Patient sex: M
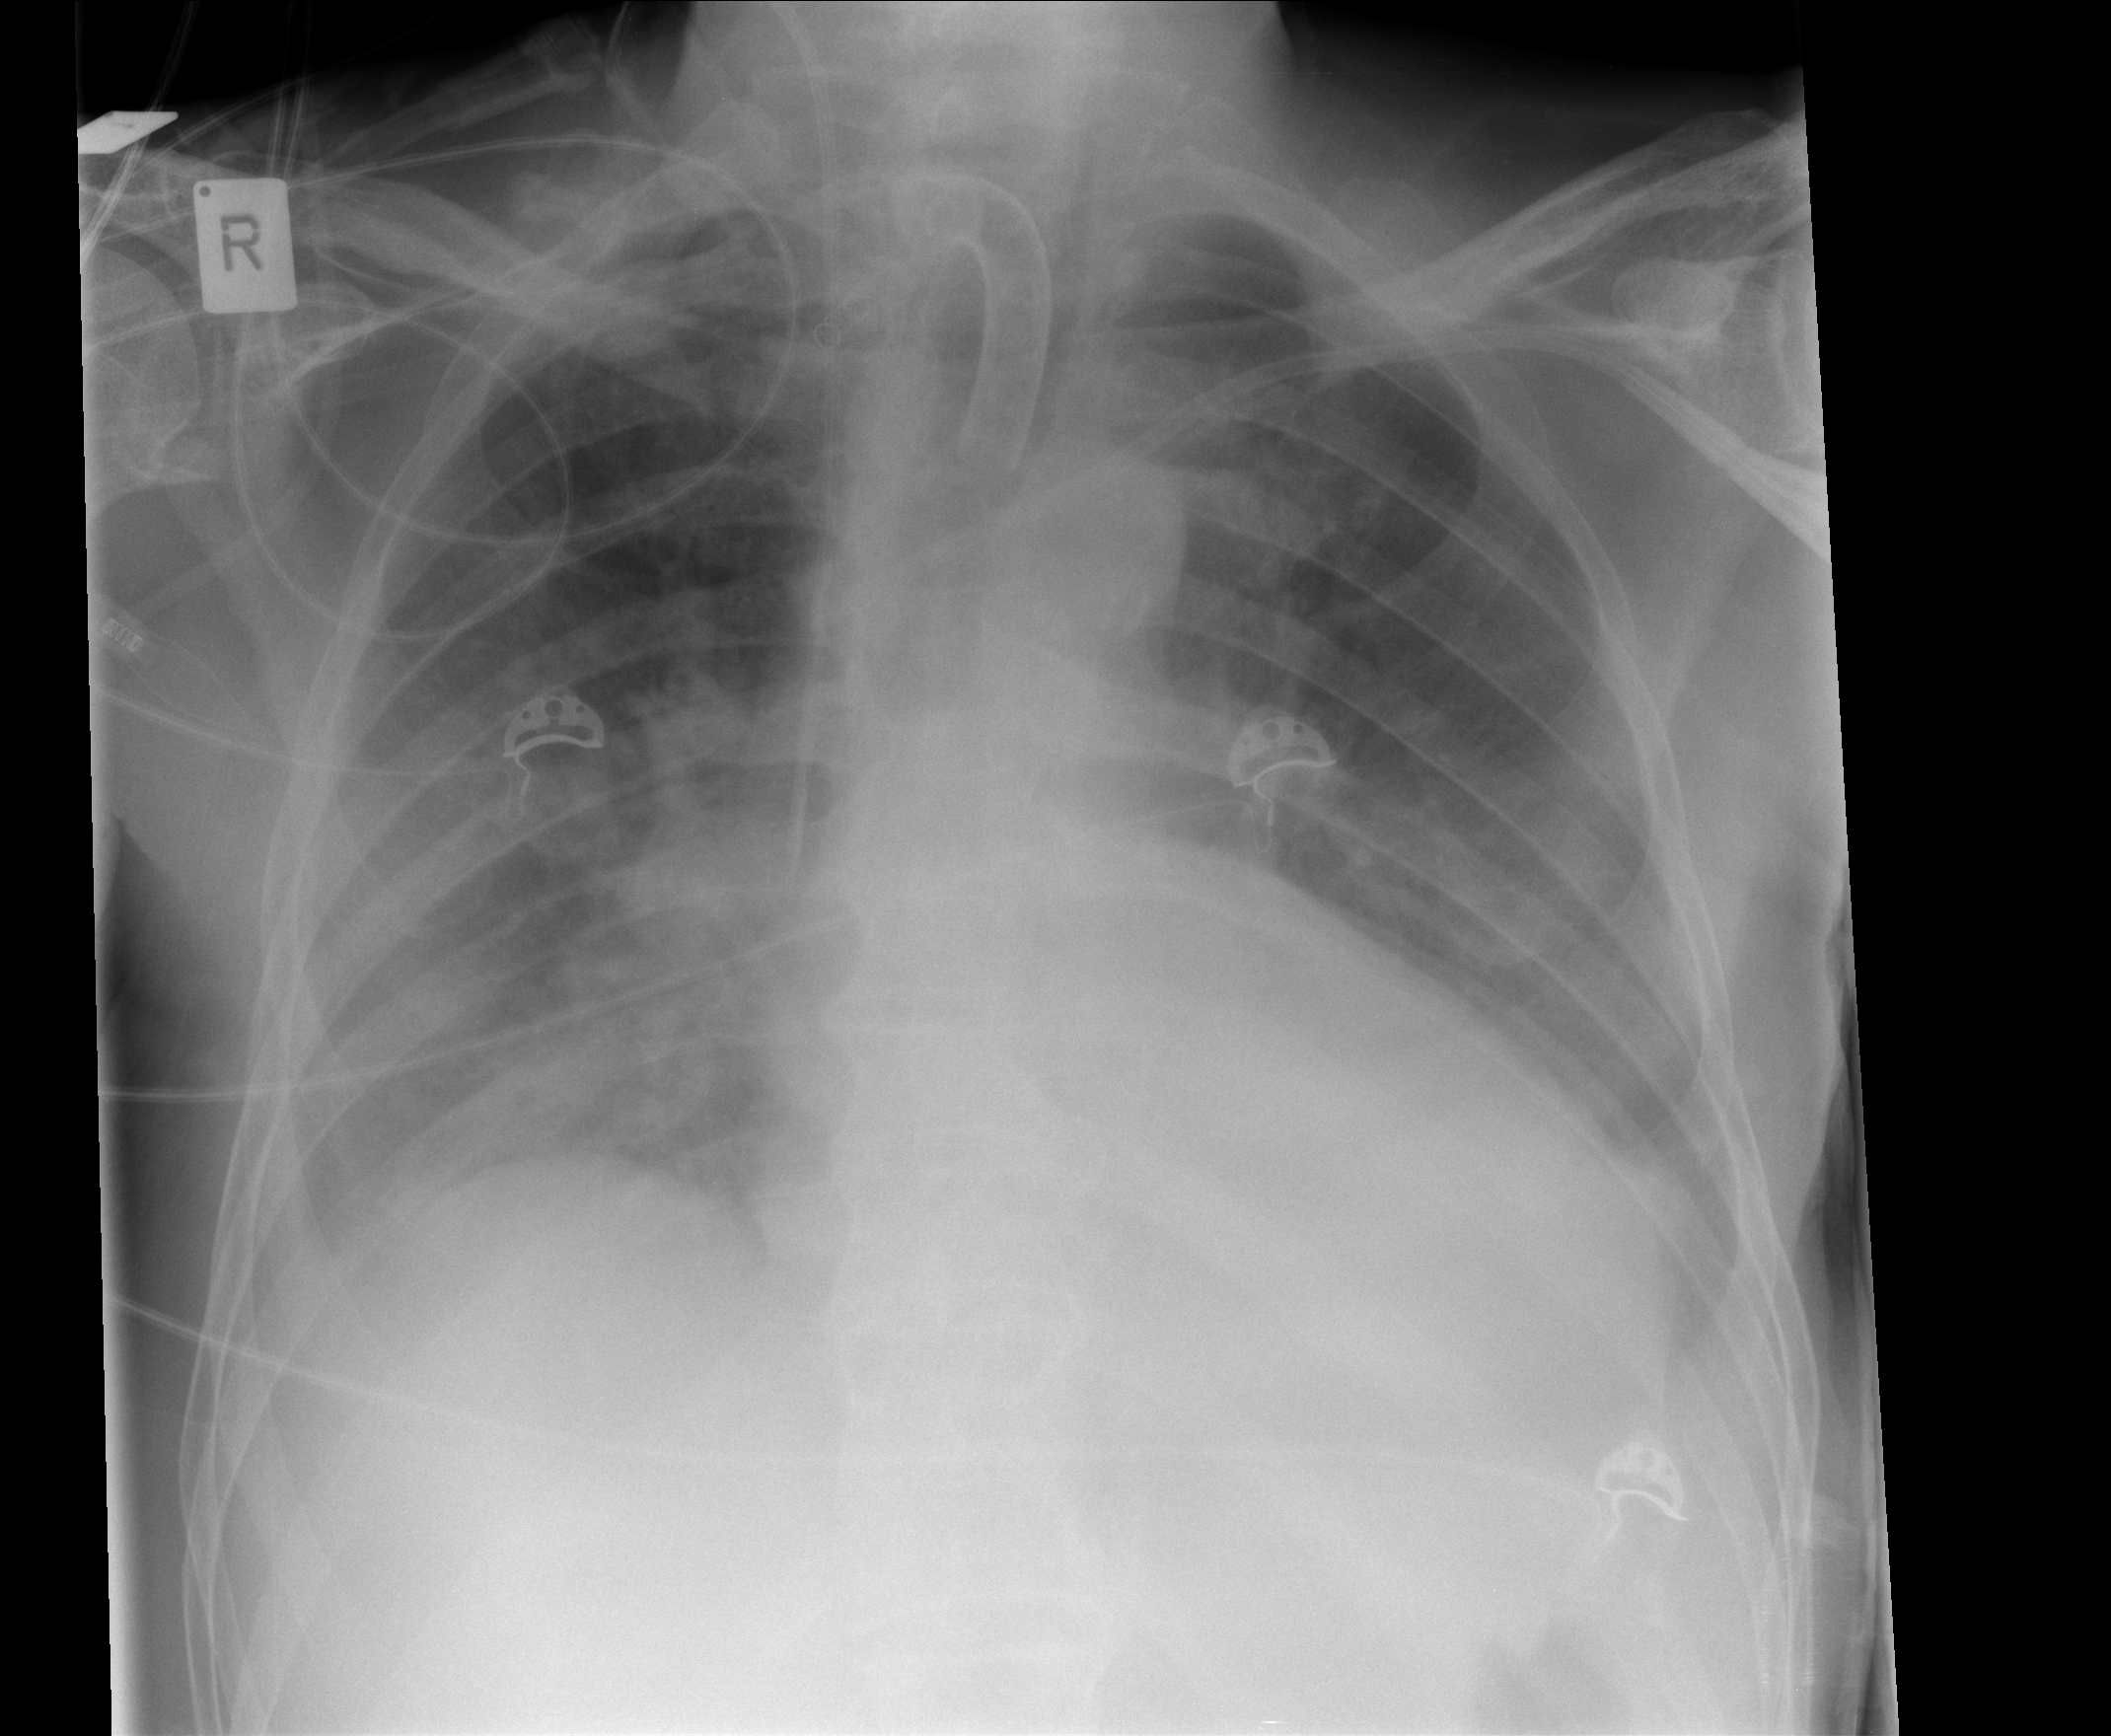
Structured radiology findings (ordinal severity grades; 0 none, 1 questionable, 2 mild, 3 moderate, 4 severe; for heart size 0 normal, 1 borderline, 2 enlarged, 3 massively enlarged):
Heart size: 2
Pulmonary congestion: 3
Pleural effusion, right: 3
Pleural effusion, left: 3
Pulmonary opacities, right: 0
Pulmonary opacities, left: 0
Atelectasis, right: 2
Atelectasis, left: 2